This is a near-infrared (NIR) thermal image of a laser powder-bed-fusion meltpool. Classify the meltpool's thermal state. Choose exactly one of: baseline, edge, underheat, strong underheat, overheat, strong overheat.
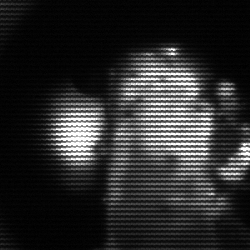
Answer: strong underheat